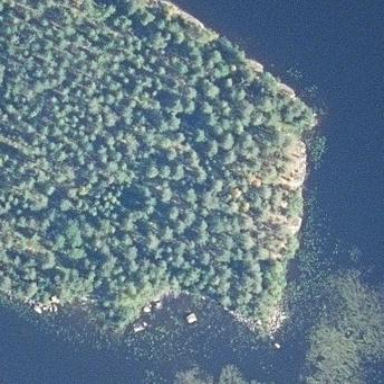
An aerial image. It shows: Forest area.